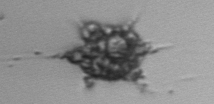
Label: Dictyocha